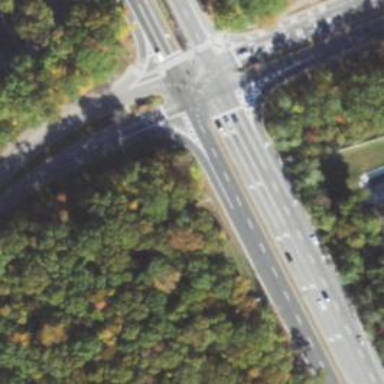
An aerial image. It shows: Trunk link highway.